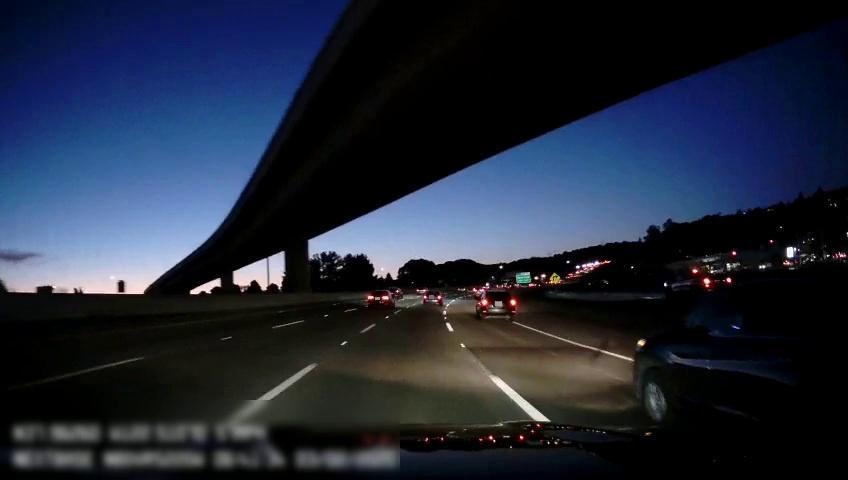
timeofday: Night
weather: Other
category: Drivable Space
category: Vehicles | SUV
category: Vehicles | SUV
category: Vehicles | Car
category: Vehicles | Car
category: Vehicles | Car
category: Vehicles | SUV
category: Vehicles | Car
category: Lanes | Current Lane
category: Lanes | Current Lane
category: Lanes | Alternate Lane
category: Lanes | Alternate Lane
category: Lanes | Alternate Lane
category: Traffic | Signs
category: Traffic | Signs